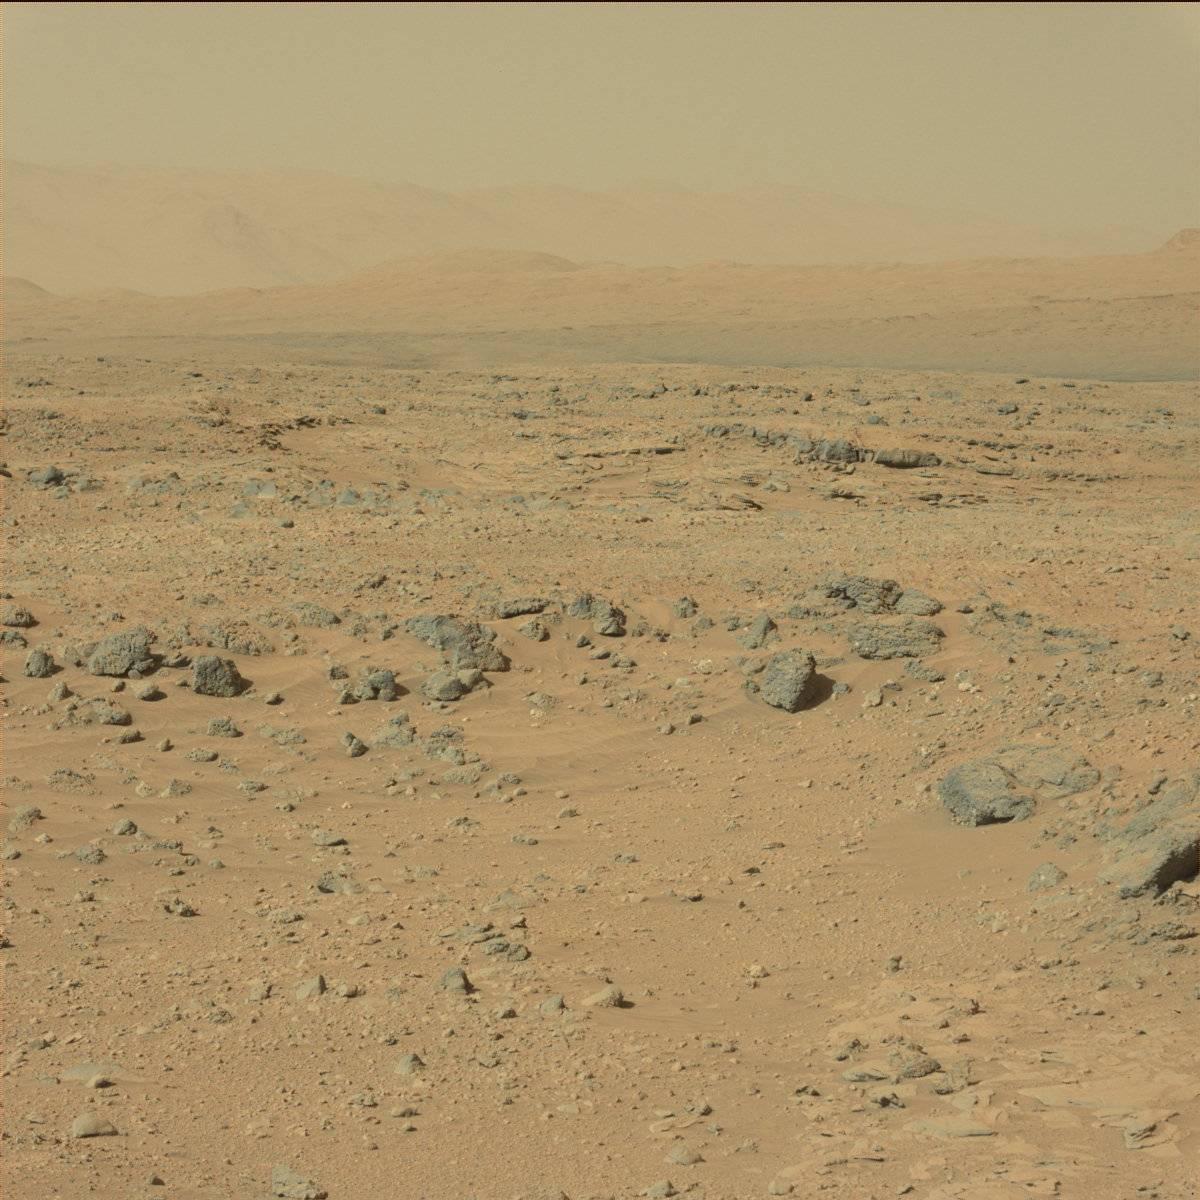
Terrain classes present: Bedrock, Ridge, Rock, Sand / Soil, Sky